Aerial crown-view tile of a tropical tree (Barro Colorado Island, Panama), acquired 20241216:
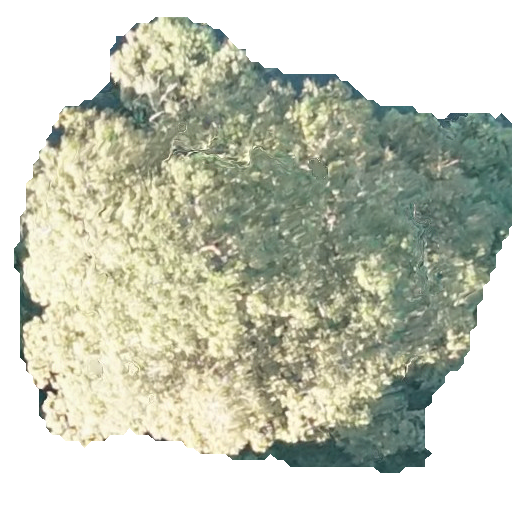
Species: Dipteryx oleifera
GBIF accepted scientific name: Dipteryx oleifera
Crown area: 244.951 m²